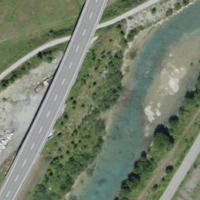
EUNIS habitat code: 15
Species observed at this site:
Aythya fuligula
Sedum acre